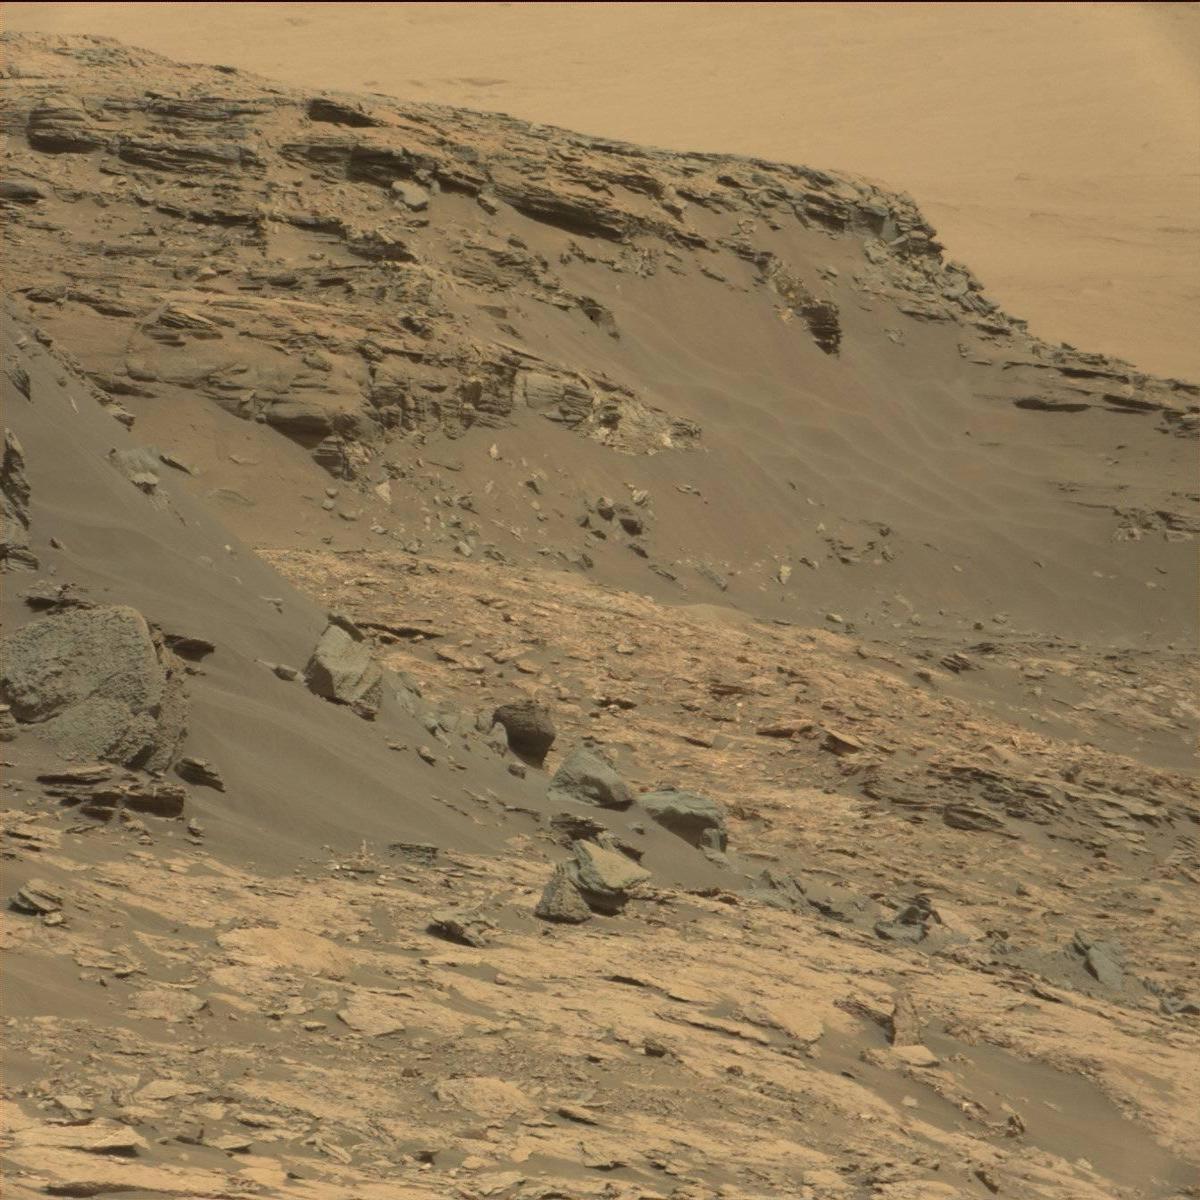
Terrain classes present: Bedrock, Ridge, Rock, Sand / Soil